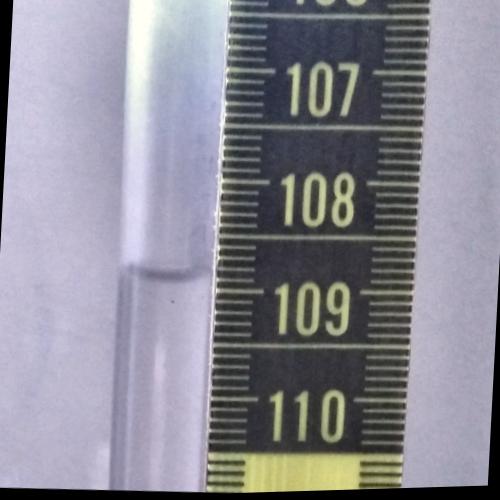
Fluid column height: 108.9 cm